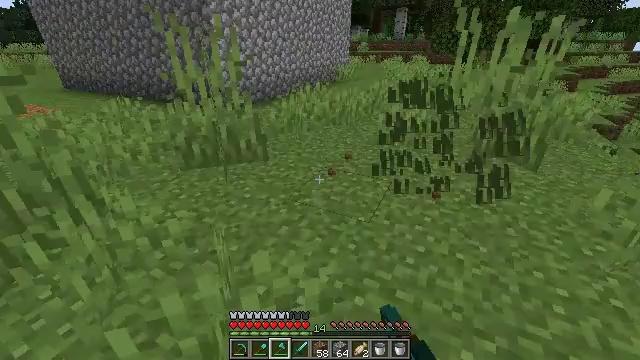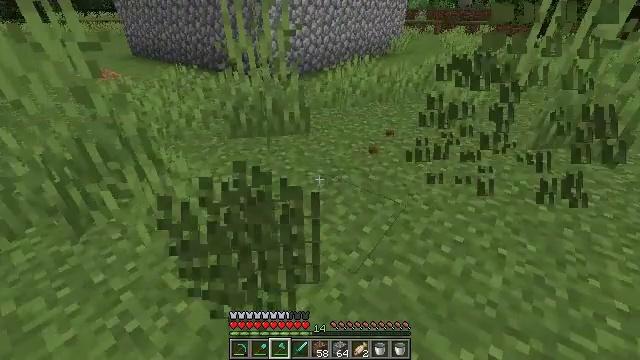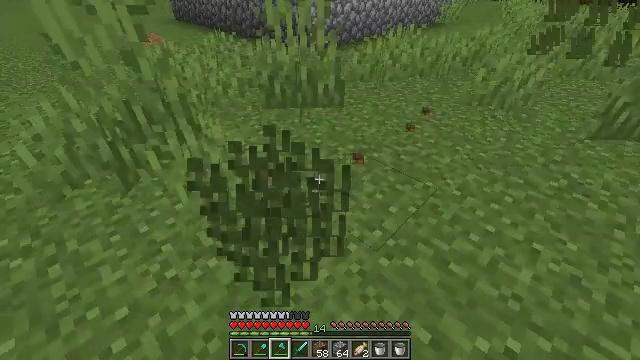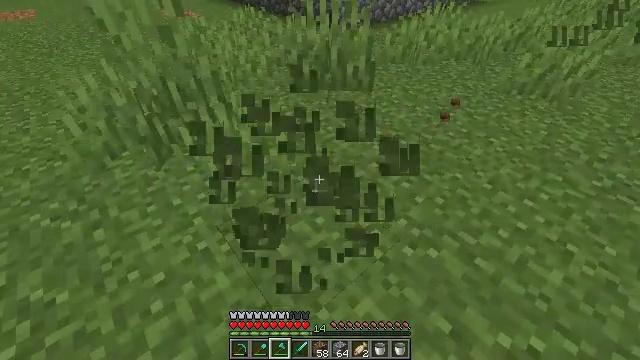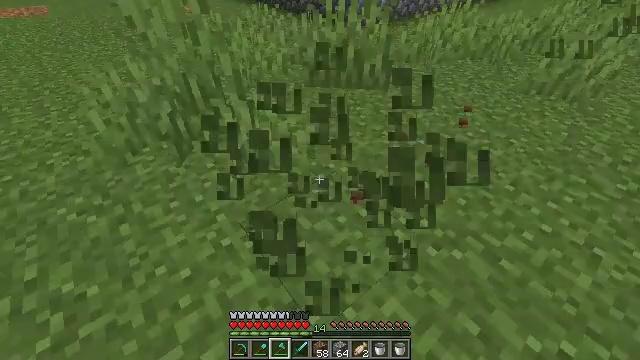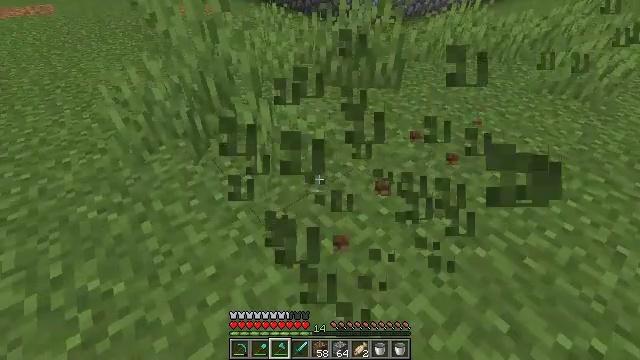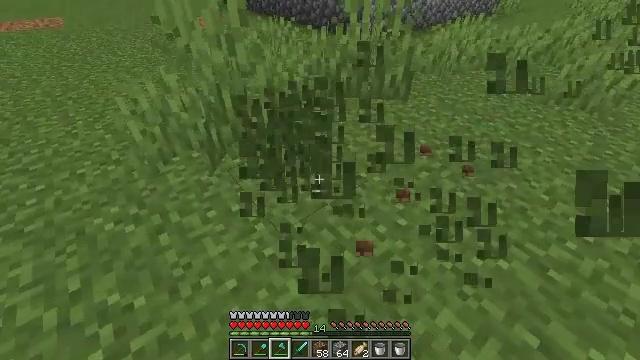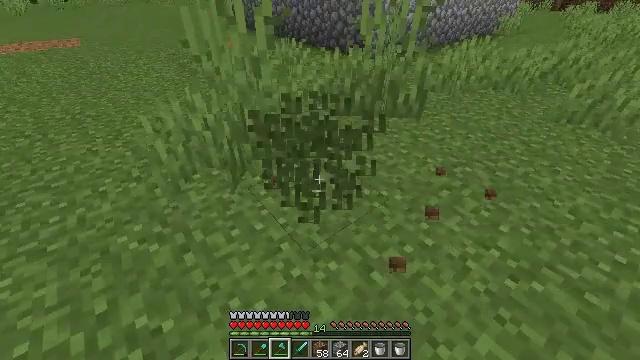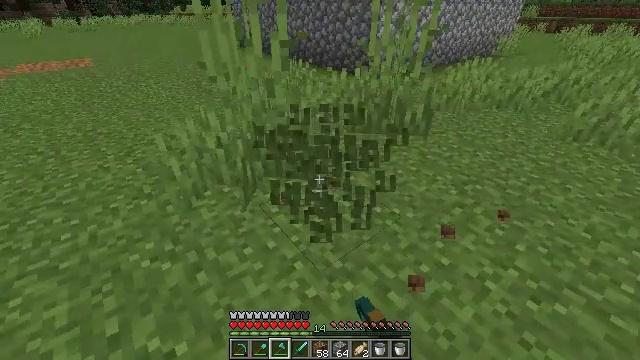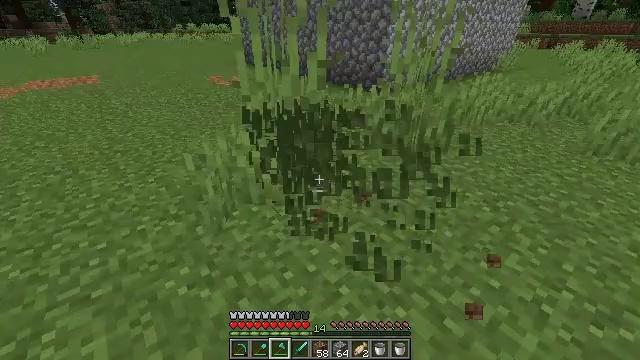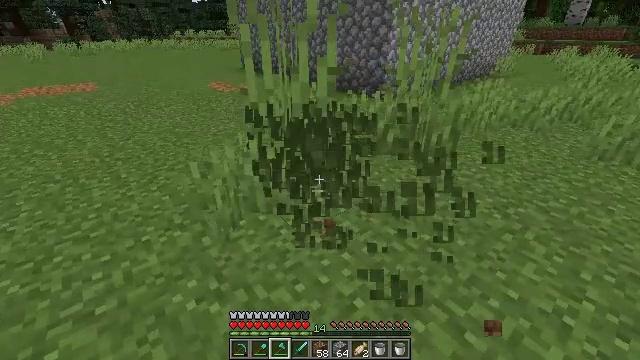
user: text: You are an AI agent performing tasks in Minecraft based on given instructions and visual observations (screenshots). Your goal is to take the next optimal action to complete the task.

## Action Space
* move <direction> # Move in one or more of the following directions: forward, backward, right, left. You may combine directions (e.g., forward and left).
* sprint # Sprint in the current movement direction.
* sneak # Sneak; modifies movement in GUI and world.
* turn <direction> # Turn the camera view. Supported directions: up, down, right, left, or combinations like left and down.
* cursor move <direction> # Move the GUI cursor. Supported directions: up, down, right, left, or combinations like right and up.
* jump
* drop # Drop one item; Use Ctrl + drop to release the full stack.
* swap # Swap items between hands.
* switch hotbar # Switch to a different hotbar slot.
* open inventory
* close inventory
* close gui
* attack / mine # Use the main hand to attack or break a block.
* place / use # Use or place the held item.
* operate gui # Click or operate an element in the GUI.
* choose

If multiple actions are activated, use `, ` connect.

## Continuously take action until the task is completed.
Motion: motion action
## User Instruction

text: Collect the grass from the surface.
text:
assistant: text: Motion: turn left and down, attack / mine
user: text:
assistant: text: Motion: turn left and down, attack / mine
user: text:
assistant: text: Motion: move left, turn left and down, attack / mine
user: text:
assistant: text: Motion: move left, turn left, attack / mine
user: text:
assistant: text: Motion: move left, attack / mine
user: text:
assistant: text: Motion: move left, turn up, attack / mine
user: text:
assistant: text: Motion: move left, turn up, attack / mine
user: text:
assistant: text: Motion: move left, turn up, attack / mine
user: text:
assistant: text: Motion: move forward and move left, turn up, attack / mine
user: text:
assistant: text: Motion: move forward and move left, turn up, attack / mine
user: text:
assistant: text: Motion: attack / mine